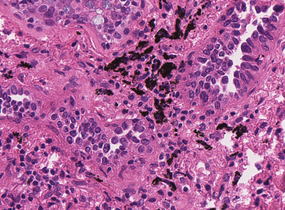
Tumor epithelial tissue: yes
Tumor-associated stroma tissue: yes
Normal tissue: no